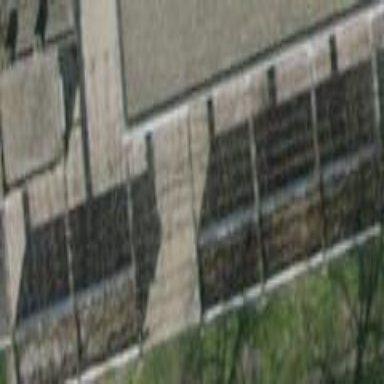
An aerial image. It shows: View of roof of building.